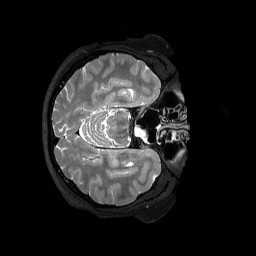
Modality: T2w
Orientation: axial